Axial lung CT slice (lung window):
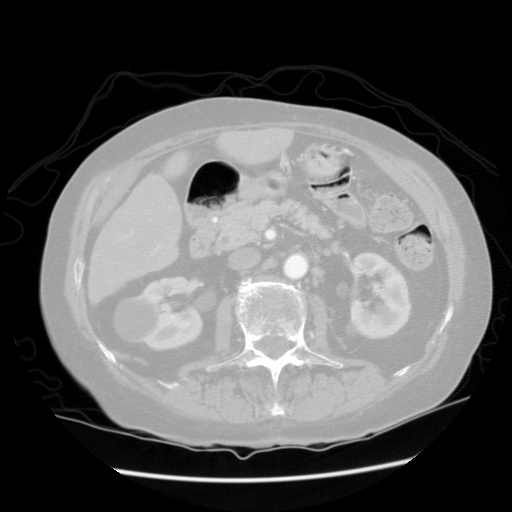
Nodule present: no